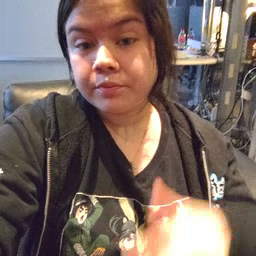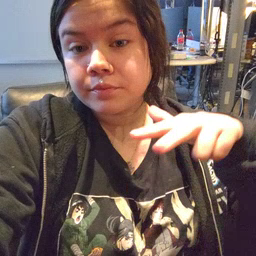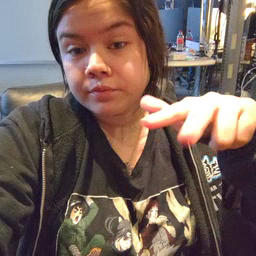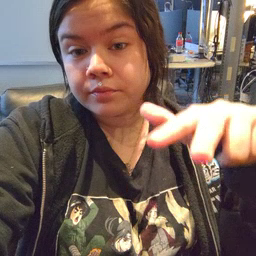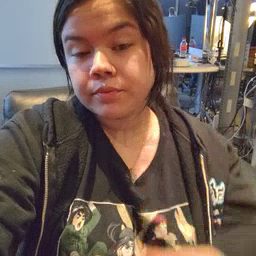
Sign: helicopter